Aerial crown-view tile of a tropical tree (Barro Colorado Island, Panama), acquired 20250512:
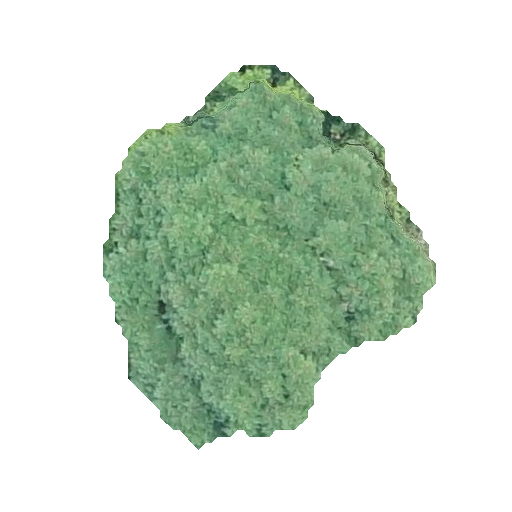
Species: Jacaranda copaia
GBIF accepted scientific name: Jacaranda copaia
Crown area: 123.42 m²